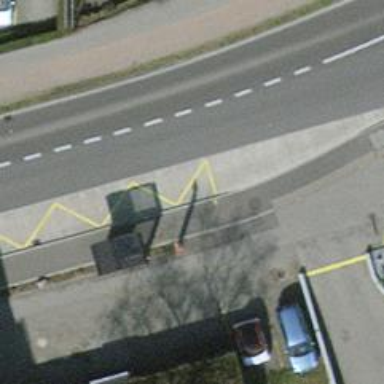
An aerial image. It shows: Bus stop with sheltered platform for public transport.